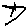
Label: star